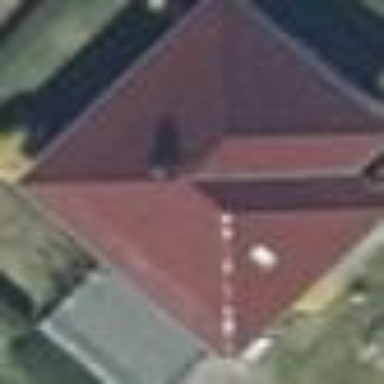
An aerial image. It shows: Simple house.